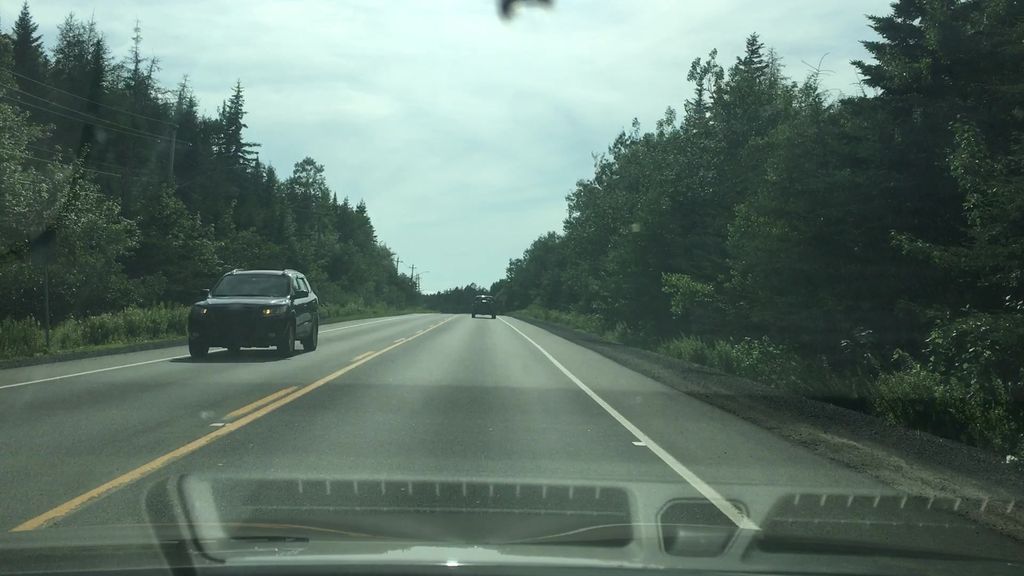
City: halifax